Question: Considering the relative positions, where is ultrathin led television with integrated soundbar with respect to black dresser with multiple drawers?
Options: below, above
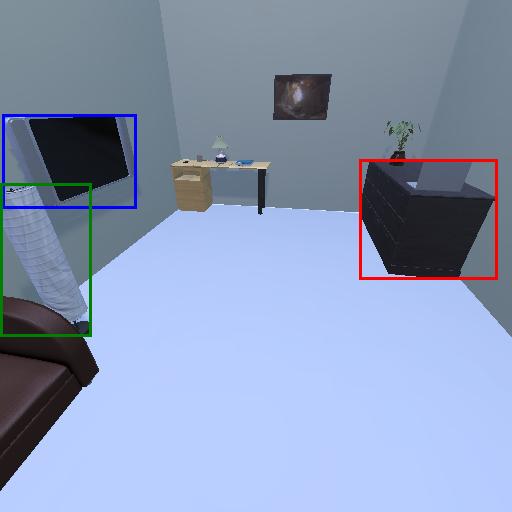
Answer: below